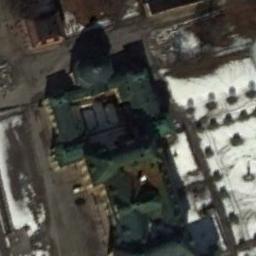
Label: palace